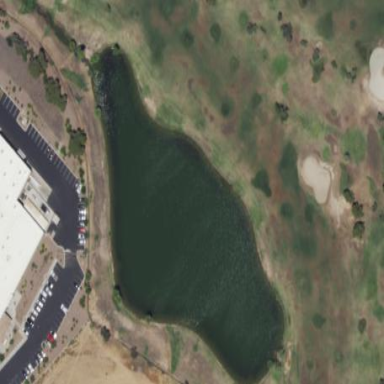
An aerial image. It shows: Water hazard in golf course. The hazard is natural water feature.